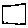
Label: square